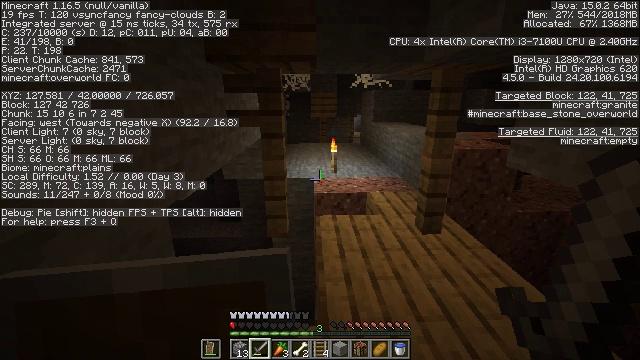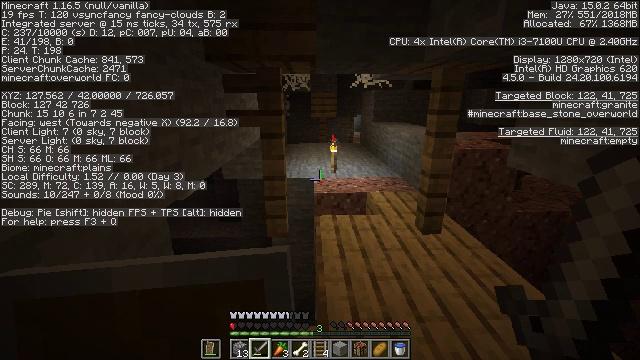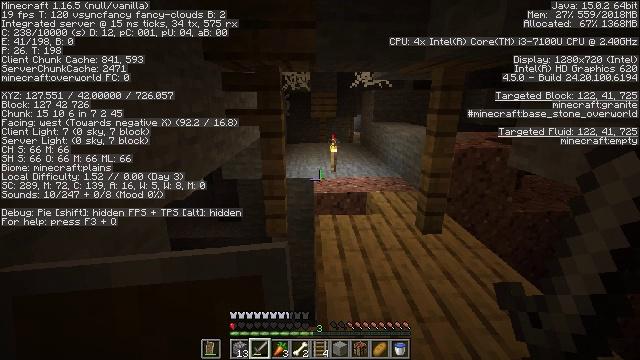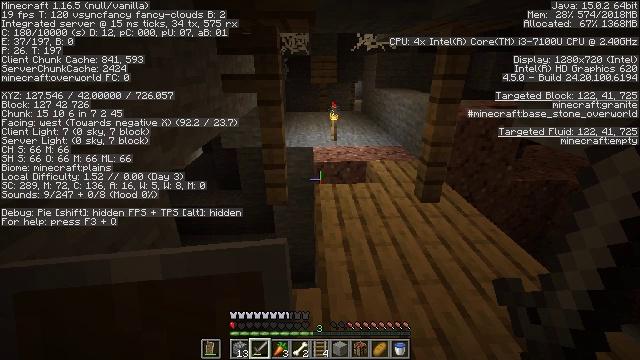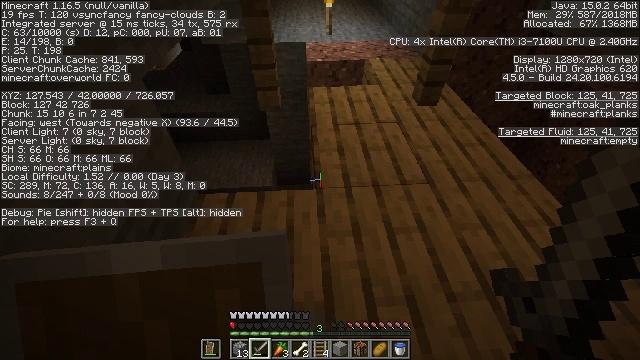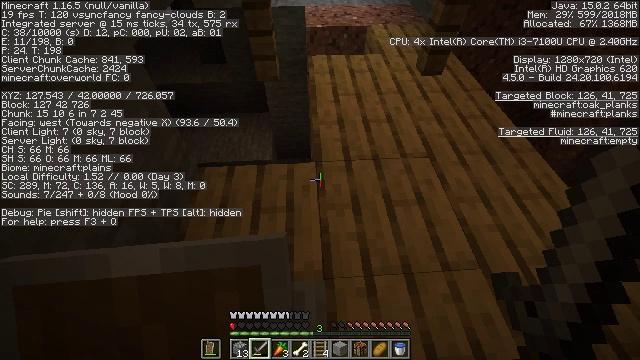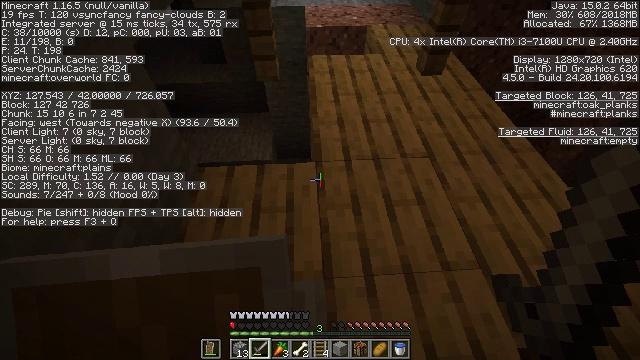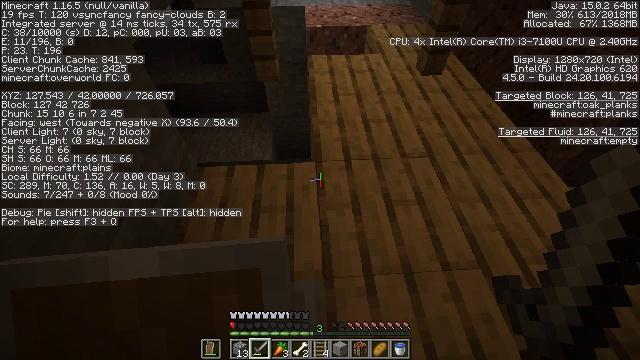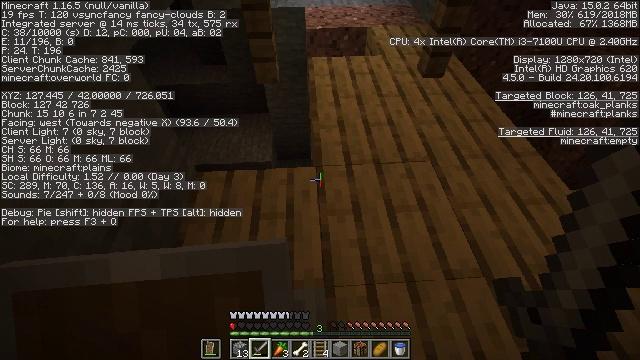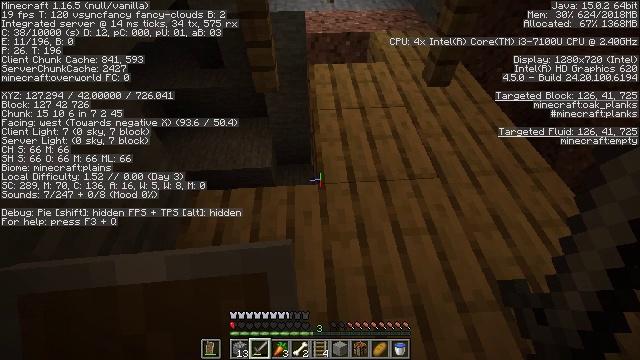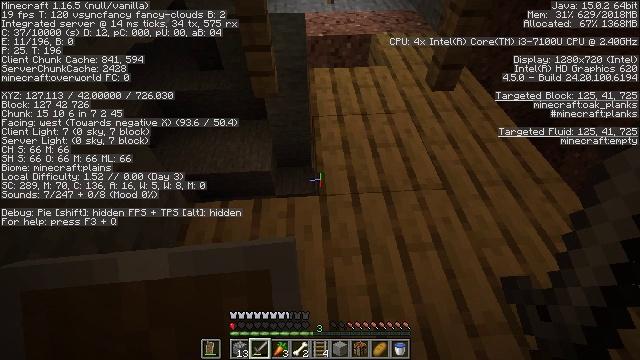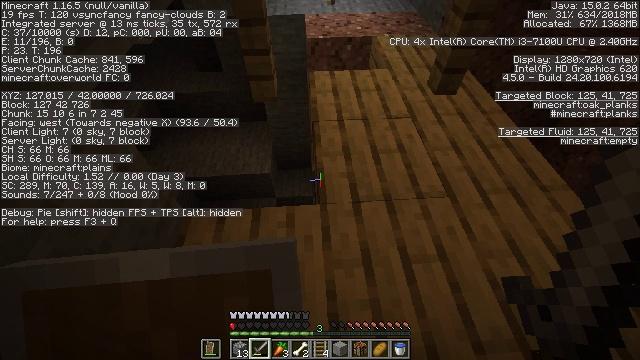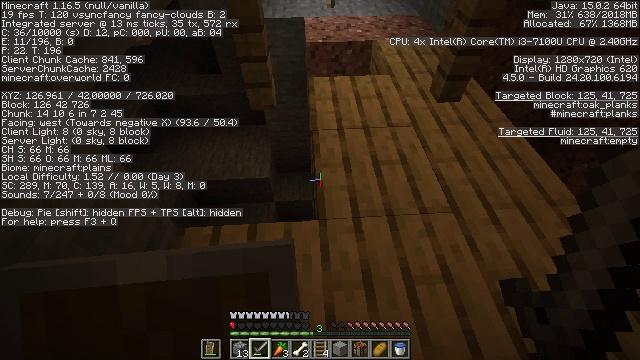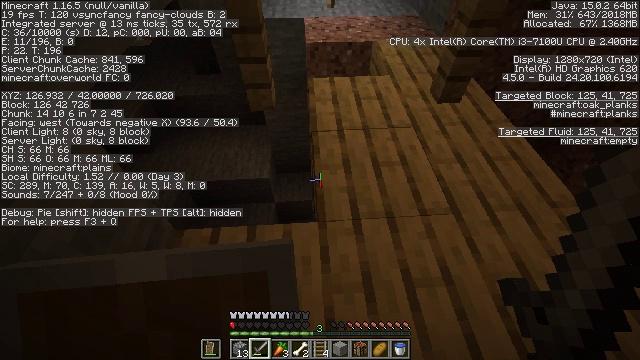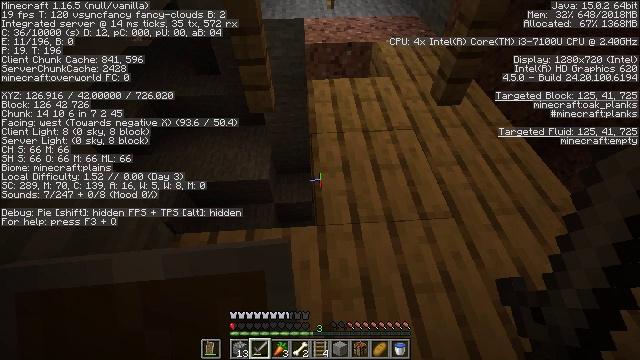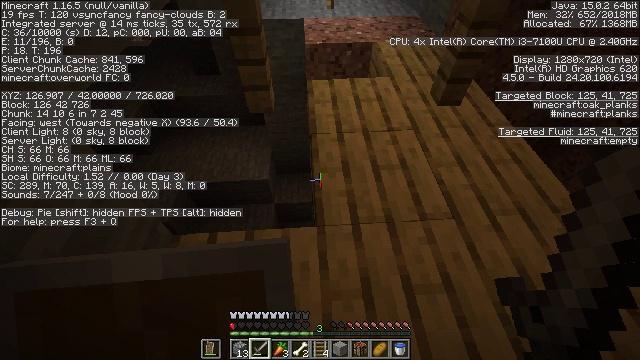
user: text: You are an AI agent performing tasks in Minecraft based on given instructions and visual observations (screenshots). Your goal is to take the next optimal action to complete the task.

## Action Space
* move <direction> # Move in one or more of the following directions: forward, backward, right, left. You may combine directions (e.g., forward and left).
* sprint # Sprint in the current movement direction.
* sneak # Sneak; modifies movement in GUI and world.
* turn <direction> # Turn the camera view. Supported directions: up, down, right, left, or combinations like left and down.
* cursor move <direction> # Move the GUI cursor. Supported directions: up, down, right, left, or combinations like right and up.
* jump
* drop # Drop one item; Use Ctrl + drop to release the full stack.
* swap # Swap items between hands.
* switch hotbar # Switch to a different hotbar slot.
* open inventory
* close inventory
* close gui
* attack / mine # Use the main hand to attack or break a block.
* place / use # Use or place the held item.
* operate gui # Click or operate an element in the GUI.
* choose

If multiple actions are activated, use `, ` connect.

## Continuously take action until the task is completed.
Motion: motion action
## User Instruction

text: Remove the cobweb to avoid getting stuck.
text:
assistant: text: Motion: no_op
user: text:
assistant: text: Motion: no_op
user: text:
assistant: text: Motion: turn down
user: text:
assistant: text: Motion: turn right and down
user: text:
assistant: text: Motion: turn down
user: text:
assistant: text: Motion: no_op
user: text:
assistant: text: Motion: no_op
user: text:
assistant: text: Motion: move forward
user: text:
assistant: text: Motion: move forward
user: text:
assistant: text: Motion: move forward
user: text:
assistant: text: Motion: no_op
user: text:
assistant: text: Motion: no_op
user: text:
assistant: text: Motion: no_op
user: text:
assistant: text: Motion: no_op
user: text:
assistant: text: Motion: no_op
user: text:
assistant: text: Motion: no_op
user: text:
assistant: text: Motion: no_op
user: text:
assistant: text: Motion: no_op
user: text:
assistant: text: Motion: no_op
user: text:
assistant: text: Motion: no_op
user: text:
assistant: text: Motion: no_op
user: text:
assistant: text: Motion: turn left and up
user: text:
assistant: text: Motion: turn left and up
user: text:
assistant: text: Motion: no_op
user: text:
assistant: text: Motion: no_op
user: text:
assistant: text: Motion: no_op
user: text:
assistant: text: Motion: no_op
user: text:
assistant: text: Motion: no_op
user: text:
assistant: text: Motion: no_op
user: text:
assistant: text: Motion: no_op